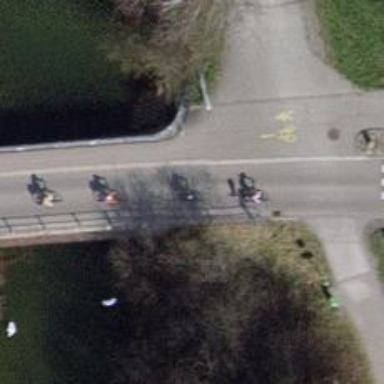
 there is sidewalk and cycleway on the opposite track."